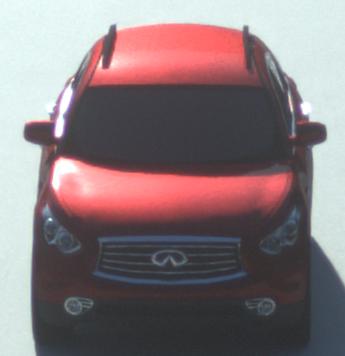
Make: Infiniti
Model: FX 37
Detailed model: FX (S51)
Model produced from: 2012/07
Model produced until: 2013/10
Doors: 5
Color: red
Road condition: dry road
Daytime: sunrise or sunset
Contrast: medium contrast